Question: From what I've read, TCP sits on the layer between the application and IP, and handles setting up the packets, checking for errors, ordering etc so the application itself doesn't have to do it.
However, when I looked at the TCP header I became confused. From the way I understand it, some data is handed to TCP from the application, and is given a destination address to which to send the data. The TCP layer packages it up, and sends it on to the IP layer, who in turn hands it off, all the way on down to the physical layer.
But looking at the <URL>, there is no mention of a destination address! There is only a destination port number which I am pretty sure is not an address.

So my question is, how does TCP get the addresses? And/or, how does IP get the address if TCP isn't passing them to it?
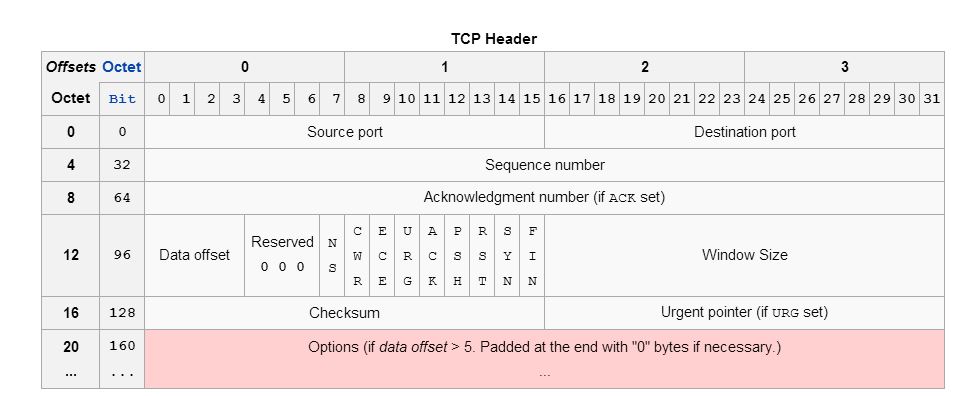
Answer: It's the Application that's running on top of Transport Layer that chooses everything.
If the Application is designed with reliability in mind, it chooses the connection oriented protocol like TCP.
The same applications tells TCP what the Source and Destination port should be, TCP alone cannot decide this.
Example: If you're accessing a website, your Application would be the browser, since accessing websites normally happens over HTTP/HTTPS and HTTP/HTTPS is designed to be reliable, it chooses TCP. Port 80(HTTP) or 443(HTTPS) are the standard ports used for accessing websites, so either of these ports are used in the Destination Port field while the Source Port can be any random higher number port.
This combination is used to identify something called Transport Layer VC(Virtual Circuit).
Coming to IP, the same application tells what the Destination IP address is, while the Source IP is the machine from where you are running the browser.
IP in Network Layer and TCP in Transport Layer cannot choose anything, it's the Application that tells them what to choose, considering they are the chosen ones.